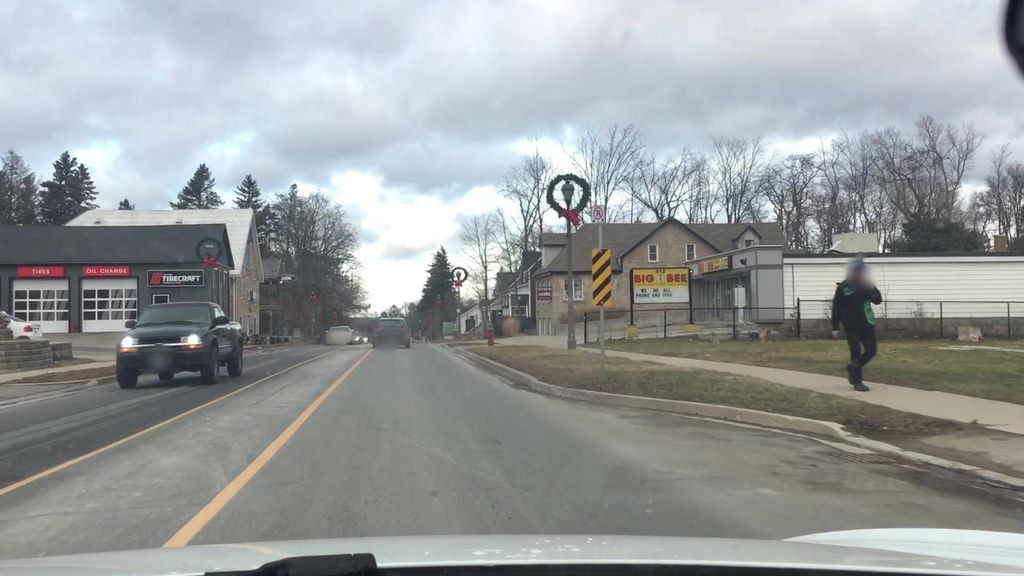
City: hamilton